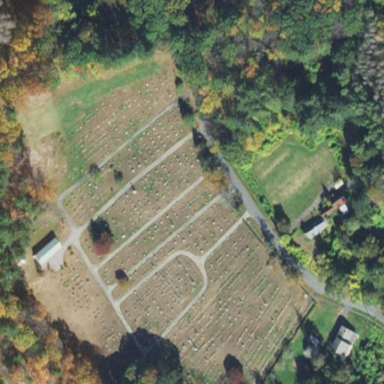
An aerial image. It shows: Cemetery with historic significance.